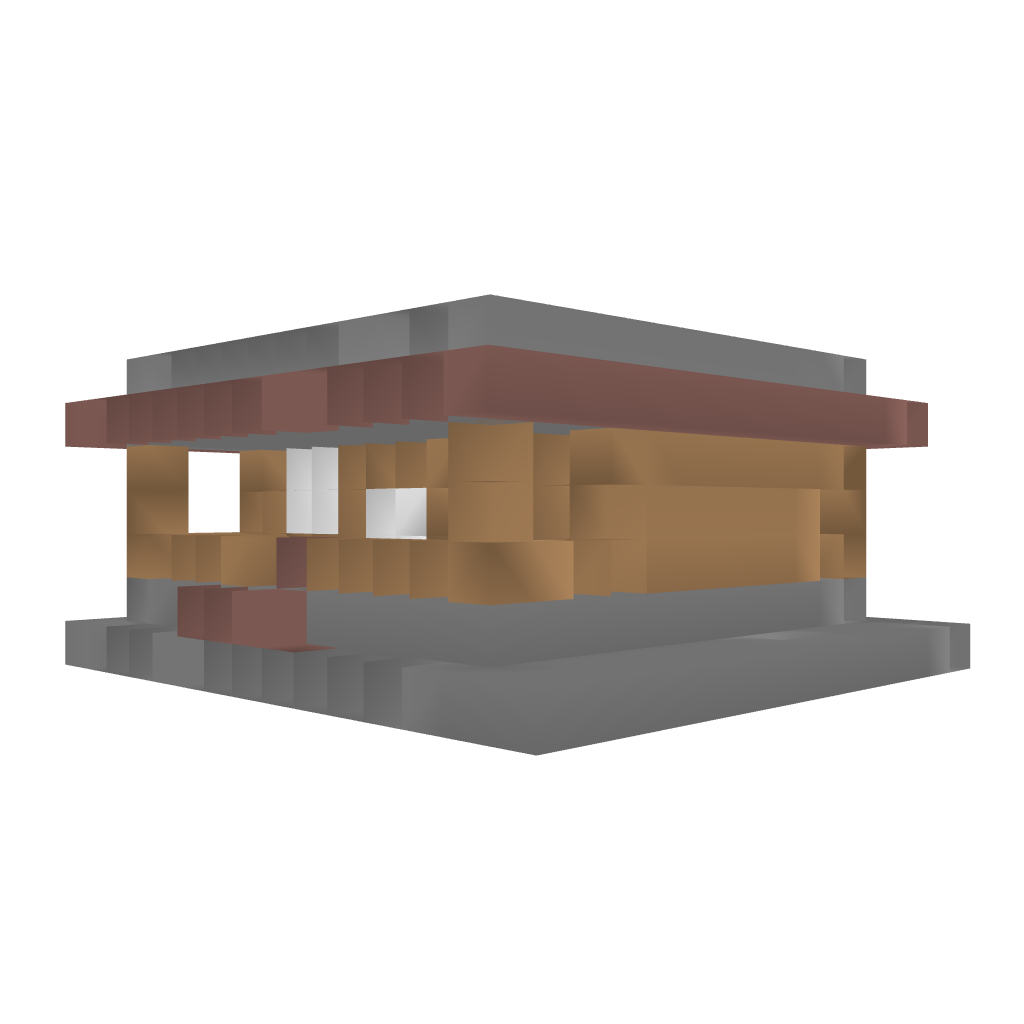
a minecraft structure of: Safe fully equiped starter house bad low quality